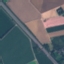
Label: Highway